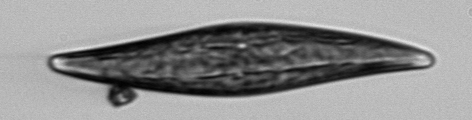
Label: Pleurosigma